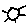
Label: sun